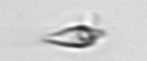
Label: Oxytoxum